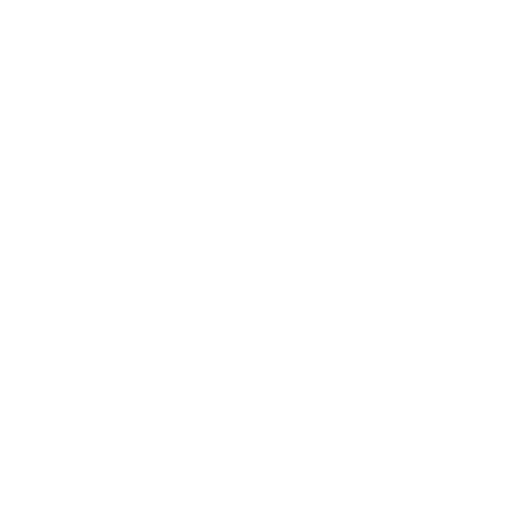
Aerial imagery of bar in Alaska named Rose Rock containing only unknown